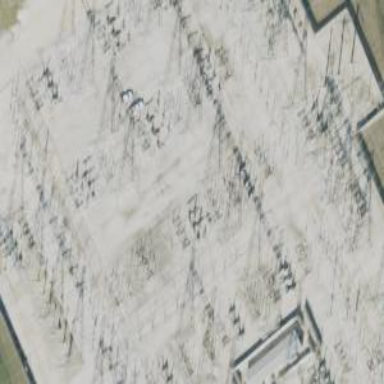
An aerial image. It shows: Switch used for power control.